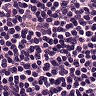
Metastatic tissue present: no